This time-frequency spectrogram was computed from a bearing vibration snapshot; brighter regions carry more energy. Diagnose the bearing from this image, choosing from: normal, inner_race, outer_race, ball.
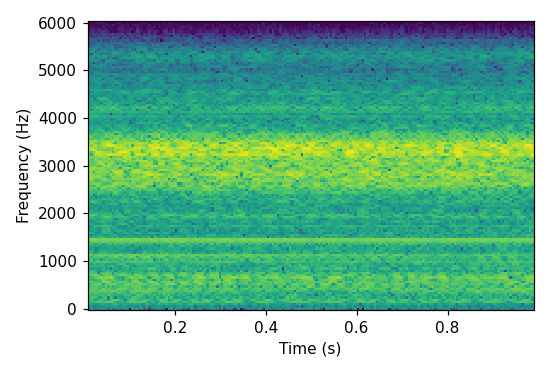
Answer: ball